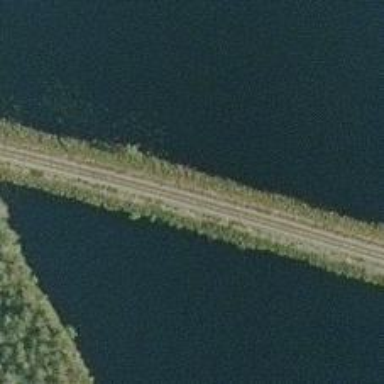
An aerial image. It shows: Continuous rail on embankment.